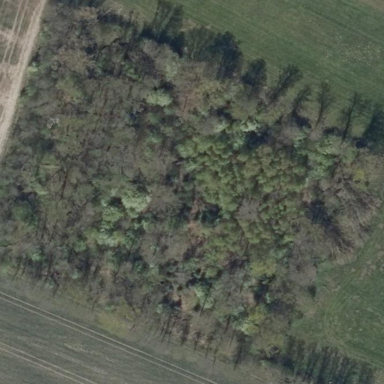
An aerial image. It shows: Forest area.